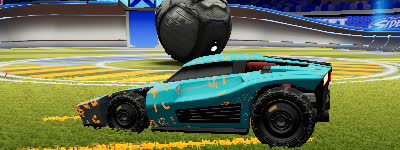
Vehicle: breakout